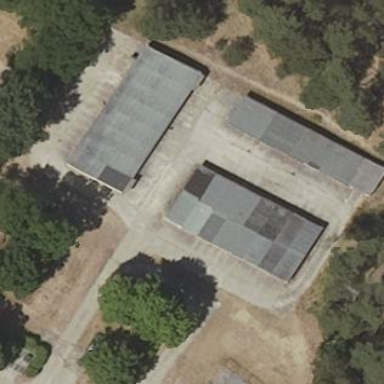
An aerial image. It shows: Group of garages.